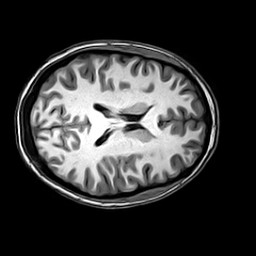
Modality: T1w
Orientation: axial
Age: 28
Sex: female